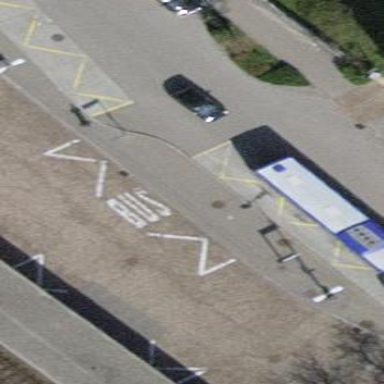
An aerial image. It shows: Platform for public transport and road usage.